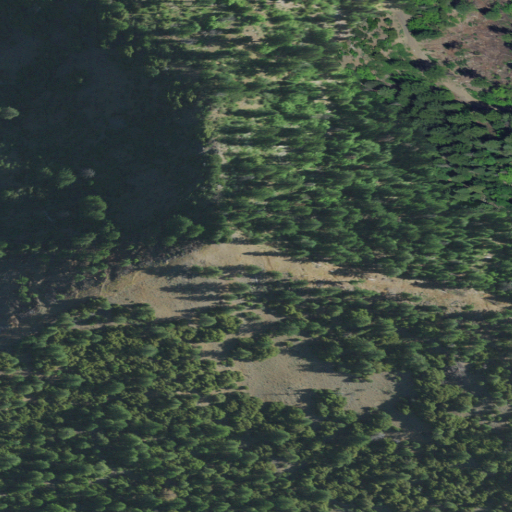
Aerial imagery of mountain in California named Little Baldy containing evergreen forest, shrub, mixed forest, open development, and low intensity development